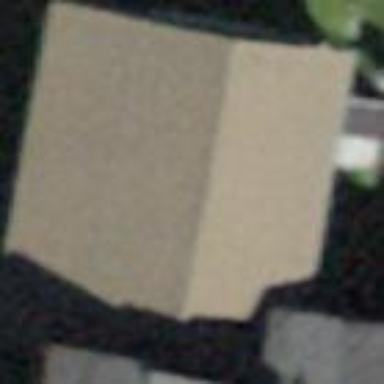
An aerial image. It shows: Building with tile roof.